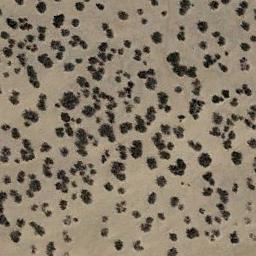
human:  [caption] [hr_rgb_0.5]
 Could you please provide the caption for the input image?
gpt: Chaparral is evenly distributed on the sand and the black land .

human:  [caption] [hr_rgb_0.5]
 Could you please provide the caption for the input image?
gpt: The chaparral is consist of sparse bushes on the desert .

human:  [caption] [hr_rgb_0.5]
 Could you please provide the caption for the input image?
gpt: Some green chaparrals grow in the desert .

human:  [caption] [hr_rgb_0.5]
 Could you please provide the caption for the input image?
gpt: There are piles of grass in this jungle .

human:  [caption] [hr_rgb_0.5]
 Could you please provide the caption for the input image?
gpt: The chaparral is uneven but dense .